Question: I just need help finishing this off now, the if statement that displays the prev/next buttons in the title are not working correctly.
Customising the standard fancybox by adding extra left / right buttons to the title like in the example image here:

This is what I have so far which adds the image count. Can the buttons be added to this, making it easier to style?
'''
$("a.fancybox").fancybox({
'padding' : 5,
'overlayShow' : true,
'speedIn' : 600,
'speedOut' : 500,
'transitionIn': 'elastic',
'transitionOut': 'elastic',
'easingIn' : 'easeOutBack',
'easingOut' : 'easeInBack',
'titlePosition' : 'inside',
'titleFormat' : function(title, currentArray, currentIndex, currentOpts) {
$title = '';
var current = currentIndex + 1;
if(current >= currentArray.length){
$title += '<a href="javascript:;" onclick="$.fancybox.prev();" id="fancybox-prev-btn"></a>';
}
if(current <= currentArray.length){
$title += '<a href="javascript:;" onclick="$.fancybox.next();" id="fancybox-next-btn"></a>';
}
$title += '<span class="fancybox-title">' + title + '<span class="fancybox-title-count">(image ' + (currentIndex + 1) + ' of ' + currentArray.length + ')</span></span><br class="clearBoth"/>';
return $title;
}
});
'''
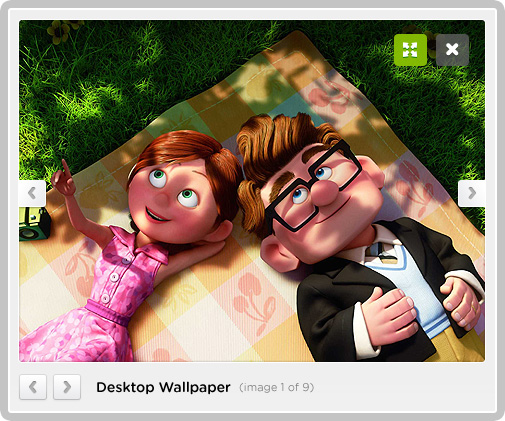
Answer: Try this instead (<URL>:
'''
'titleFormat' : function(title, currentArray, currentIndex, currentOpts) {
$title = '';
var current = currentIndex;
if(current > 0){
$title += '<a href="#" onclick="$.fancybox.prev();return false;" id="fancybox-prev-btn"></a>';
}
if(current < currentArray.length - 1){
$title += '<a href="#" onclick="$.fancybox.next();return false;" id="fancybox-next-btn"></a>';
}
$title += '<span class="fancybox-title">' + title + '<span class="fancybox-title-count">(image ' + (currentIndex + 1) + ' of ' + currentArray.length + ')</span></span><br class="clearBoth"/>';
return $title;
}
'''
I changed the links to have a 'href="#"' instead... just personal preference since I don't like seeing "javascript" pop up when I hover over a link.
---
Update for FancyBox 2.1+ (<URL>
CSS
'''
#fancybox-prev-btn, #fancybox-next-btn {
position: absolute;
top: 0;
width: 30px;
height: 30px;
margin-left: -50px;
cursor: pointer;
z-index: 1102;
display: block;
background-image: url('http://i56.tinypic.com/s5wupy.png');
}
#fancybox-prev-btn {
background-position: -40px -30px;
left: 0;
}
#fancybox-next-btn {
background-position: -40px -60px;
left: 30px;
}
'''
Javascript
'''
$(selector).fancybox({
beforeLoad: function() {
var title = '';
if (this.index > 0) {
title += '<a href="#" onclick="$.fancybox.prev();return false;" id="fancybox-prev-btn"></a>';
}
if (this.index < this.group.length - 1) {
title += '<a href="#" onclick="$.fancybox.next();return false;" id="fancybox-next-btn"></a>';
}
title += '<span class="fancybox-title">' + $(this.element).find('img').attr('alt') + '<span class="fancybox-title-count">(image ' + (this.index + 1) + ' of ' + this.group.length + ')</span></span><br class="clearBoth"/>';
this.title = title;
}
});
'''